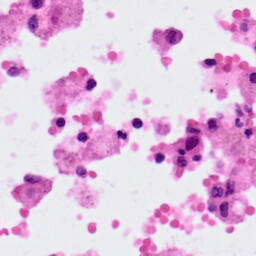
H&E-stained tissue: Lung